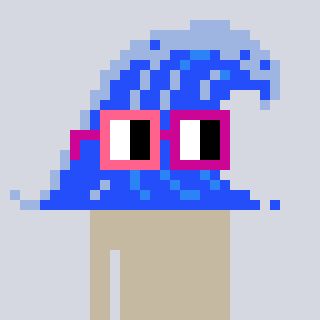
a pixel art character with square pink and red glasses, a wave-shaped head and a bege-colored body on a cool background